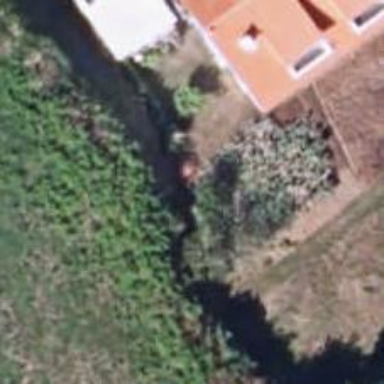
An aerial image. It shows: Fence.